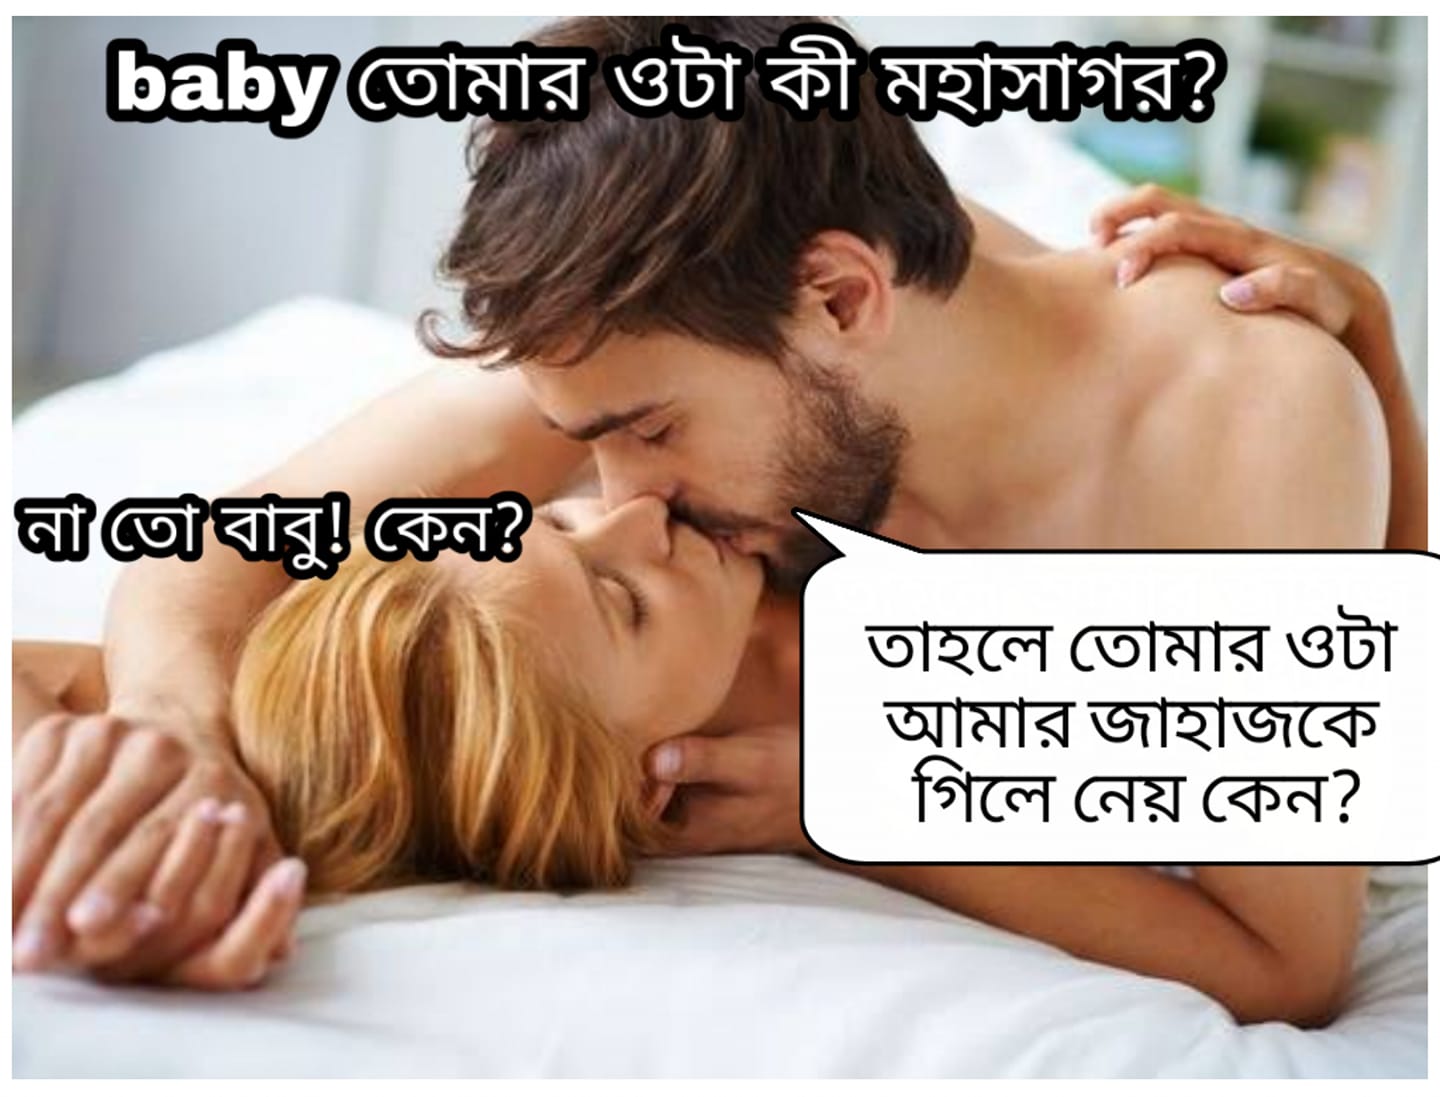
Caption: baby তোমার ওটা কী মহাসাগর?  না তো বাবু ! কেন ?  তাহলে তোমার ওটা আমার জাহাজকে গিলে নেয় কেন ?
Label: hate